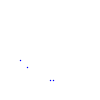
Particle: proton